Aerial crown-view tile of a tropical tree (Barro Colorado Island, Panama), acquired 20250414:
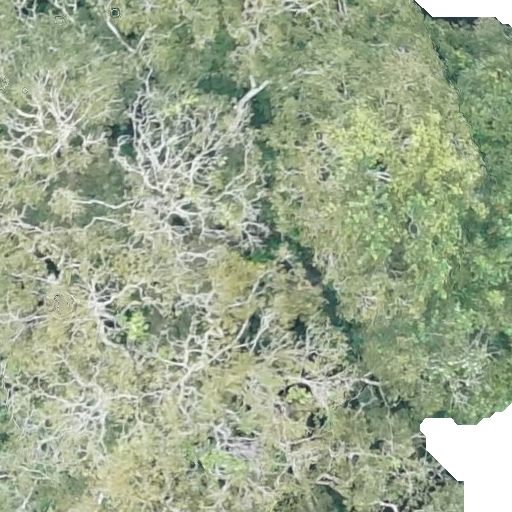
Species: Dipteryx oleifera
GBIF accepted scientific name: Dipteryx oleifera
Crown area: 616.48 m²